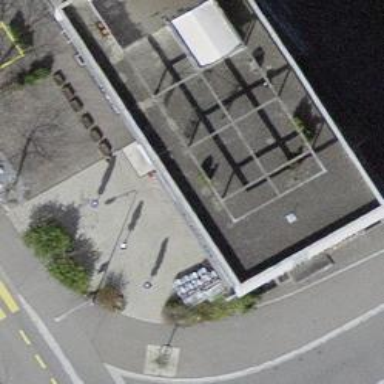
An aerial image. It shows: Restaurant.